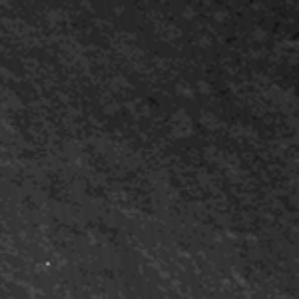
Label: frost